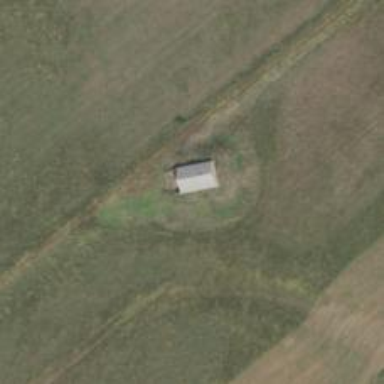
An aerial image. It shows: Military bunker for protection and defense.